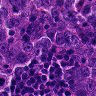
Metastatic tissue present: yes